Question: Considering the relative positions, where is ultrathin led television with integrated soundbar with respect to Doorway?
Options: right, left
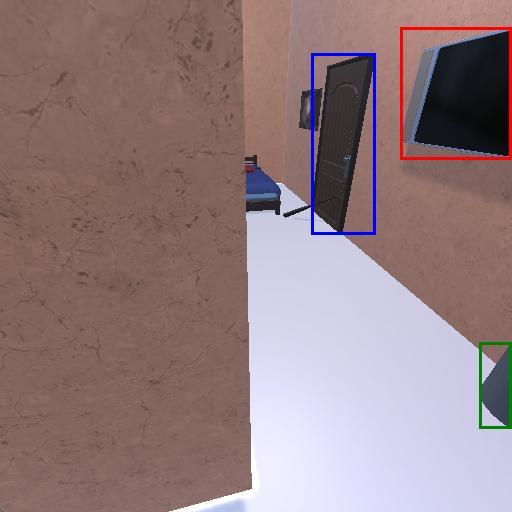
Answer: right